Question: I'm using lilypond (2.12.3-1, on mac) and latex to write a short summary on music theory.
Therefore I need to annotate a simple scale like in this example picture (I don't need the red squares):

The only thing I found were the analysis brackets (<URL>, but they didn't work; I'm getting compile errors.
So I would be very happy to get some working solutions, any ideas?
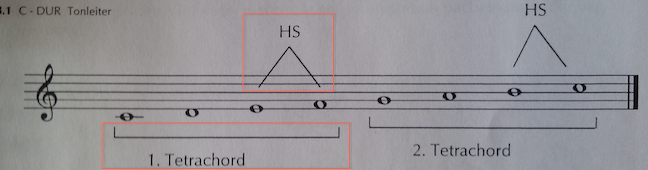
Answer: The following:
'''
\layout {
\context {
\Voice
\consists "Horizontal_bracket_engraver"
}
}
ersion "2.12.3"
elative c' {
c1 \startGroup
d1 _\markup { \left-align { "1. Tetrachord" } }
\once \override HorizontalBracket #'direction = #UP
e1 \startGroup ^\markup { \left-align { "HS" } }
f1 \stopGroup \stopGroup
g1 \startGroup
a1 _\markup { \left-align { "2. Tetrachord" } }
\once \override HorizontalBracket #'direction = #UP
b1 \startGroup ^\markup { \left-align { "HS" } }
c1 \stopGroup \stopGroup
}
'''
produces:

HTH